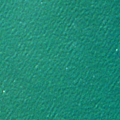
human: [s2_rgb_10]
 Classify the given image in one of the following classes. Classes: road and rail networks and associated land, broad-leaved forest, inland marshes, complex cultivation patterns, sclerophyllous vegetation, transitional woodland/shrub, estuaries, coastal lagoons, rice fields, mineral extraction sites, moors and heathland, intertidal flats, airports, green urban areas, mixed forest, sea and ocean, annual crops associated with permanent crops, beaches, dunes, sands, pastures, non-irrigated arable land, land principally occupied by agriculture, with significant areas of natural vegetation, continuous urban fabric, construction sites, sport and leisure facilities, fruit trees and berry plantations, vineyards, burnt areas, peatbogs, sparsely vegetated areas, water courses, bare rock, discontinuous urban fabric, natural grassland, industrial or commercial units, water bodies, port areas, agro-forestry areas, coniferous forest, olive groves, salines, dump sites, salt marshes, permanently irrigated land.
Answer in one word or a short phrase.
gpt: sea and ocean